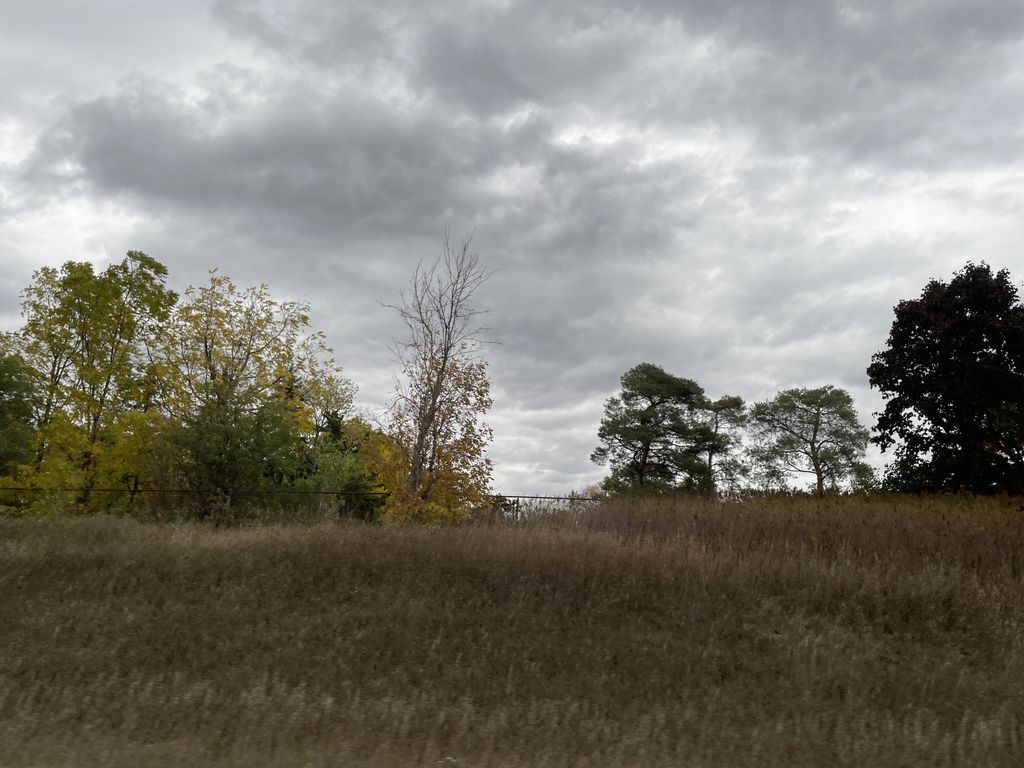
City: kitchener-waterloo